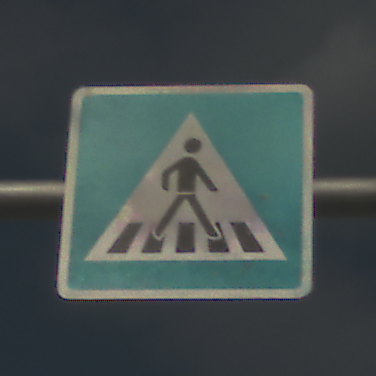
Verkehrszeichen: FussgaengerueberwegLinks
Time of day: MorningAfternoon
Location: Outdoor (Beach)
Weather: PartlyCloudy
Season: NotSpecified
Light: Natural